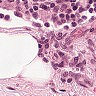
Metastatic tissue present: no